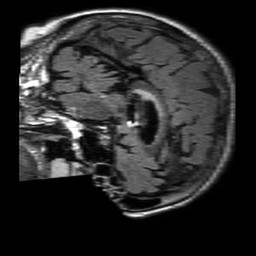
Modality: FLAIR
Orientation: sagittal
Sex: female
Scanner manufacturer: philips
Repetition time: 11 s
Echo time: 0.125 s